Field crop: tomato
Growth stage: 1
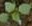
Species: solanum